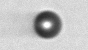
Label: bead